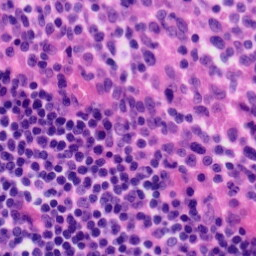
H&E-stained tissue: Tonsil